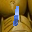
Label: 1